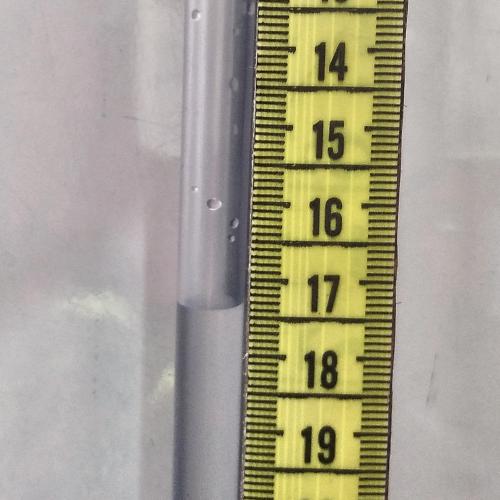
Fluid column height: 17.3 cm